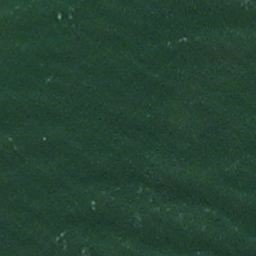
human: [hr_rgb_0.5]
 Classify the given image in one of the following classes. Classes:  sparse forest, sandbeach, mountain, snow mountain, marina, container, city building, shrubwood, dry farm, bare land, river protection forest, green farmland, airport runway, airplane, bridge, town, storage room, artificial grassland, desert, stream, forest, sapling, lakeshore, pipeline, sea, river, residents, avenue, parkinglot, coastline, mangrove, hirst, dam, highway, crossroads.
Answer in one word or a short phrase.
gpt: sea